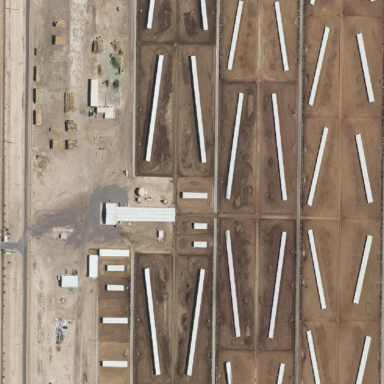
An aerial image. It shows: Feedlot within farmyard.